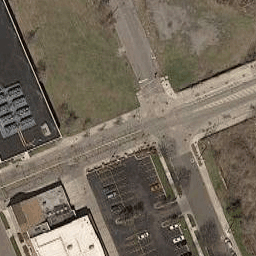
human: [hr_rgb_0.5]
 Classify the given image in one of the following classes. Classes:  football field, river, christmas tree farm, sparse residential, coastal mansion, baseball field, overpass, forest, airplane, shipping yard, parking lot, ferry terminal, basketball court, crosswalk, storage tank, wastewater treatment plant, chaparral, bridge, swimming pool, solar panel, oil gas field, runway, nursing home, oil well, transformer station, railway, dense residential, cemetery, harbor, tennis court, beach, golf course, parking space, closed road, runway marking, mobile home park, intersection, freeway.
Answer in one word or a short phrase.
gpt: intersection